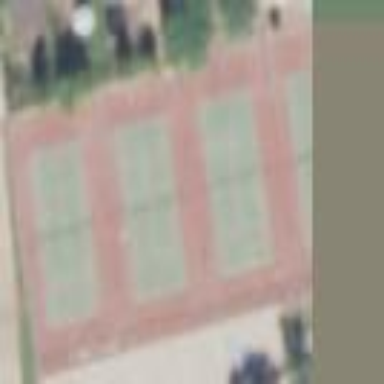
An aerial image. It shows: Tennis court in leisure pitch.